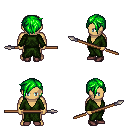
a pixel art fantasy rpg character, male body template, human, tanned skin, green robe, red pants, green pixie cut hairstyle, maroon shoes, spear, four views (front, back, left, right), 2x2 character sprite sheet, small pixel art, hard edges, no anti-aliasing